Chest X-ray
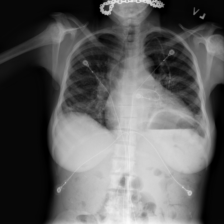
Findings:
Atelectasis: negative
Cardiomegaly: negative
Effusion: negative
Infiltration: positive
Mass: negative
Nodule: negative
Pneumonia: negative
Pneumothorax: negative
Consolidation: negative
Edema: negative
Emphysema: negative
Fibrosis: negative
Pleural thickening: negative
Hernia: negative